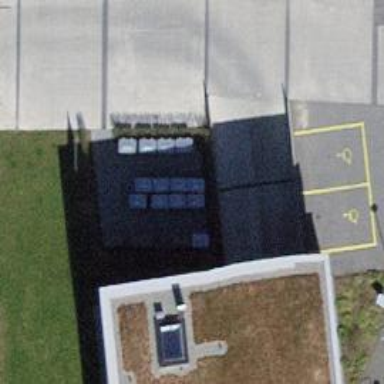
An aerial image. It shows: Waste disposal facility.